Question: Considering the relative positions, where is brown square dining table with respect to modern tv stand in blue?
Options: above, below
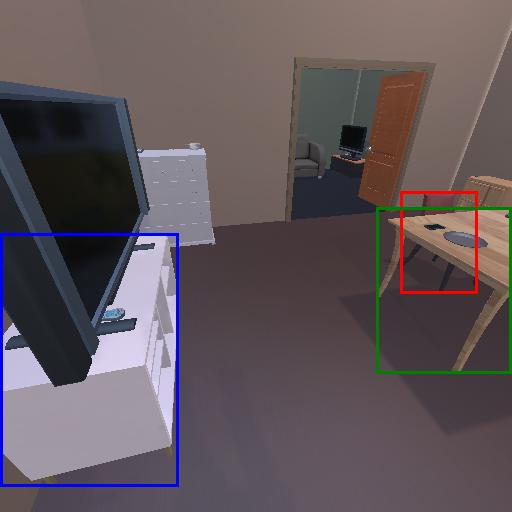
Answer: above